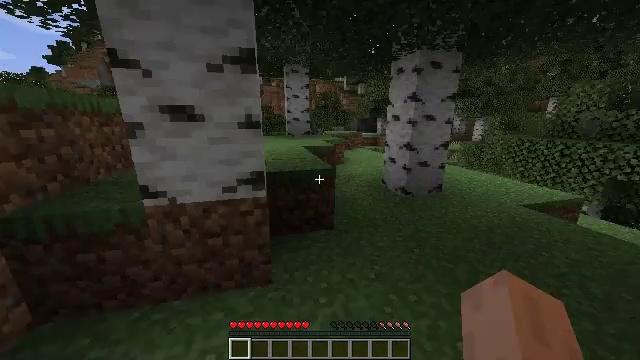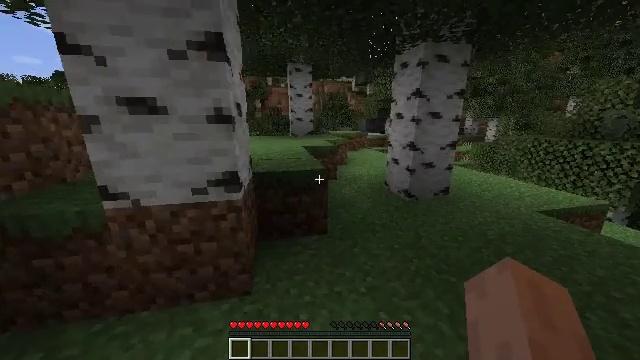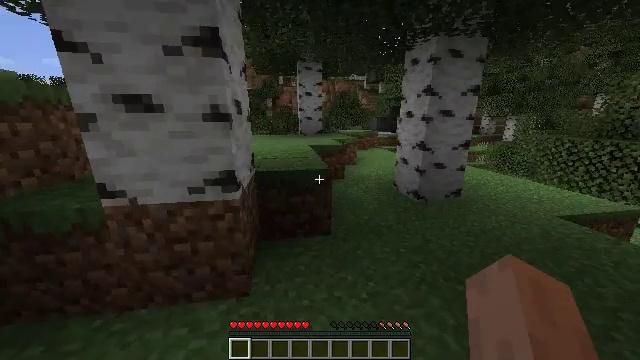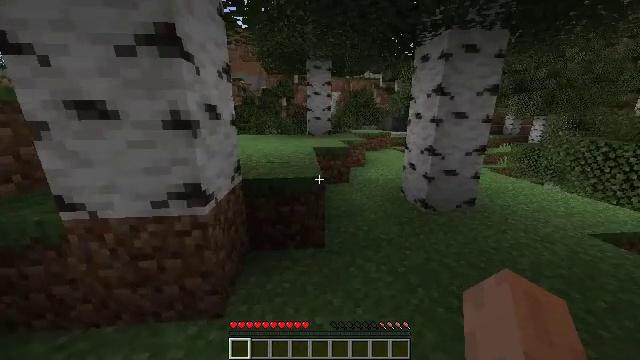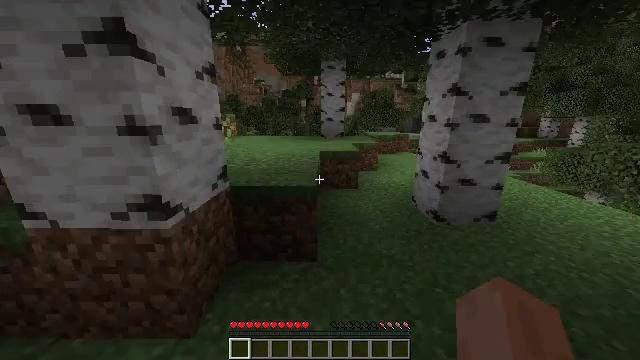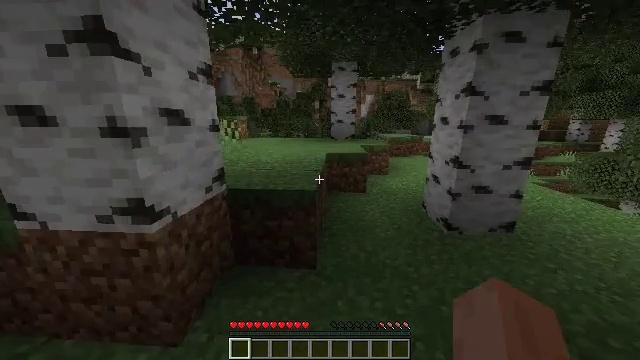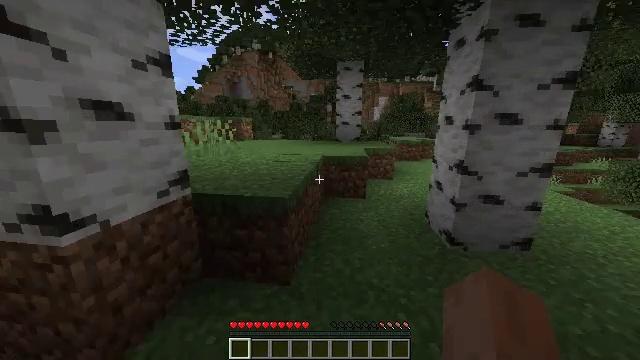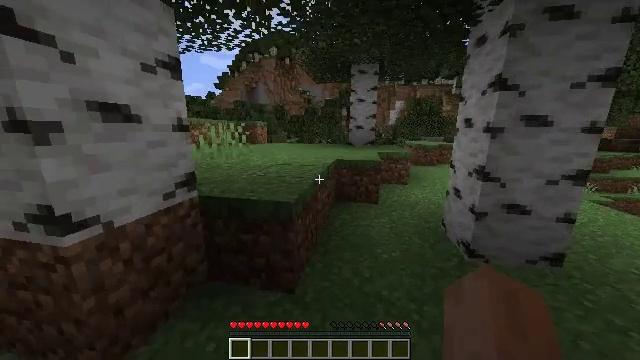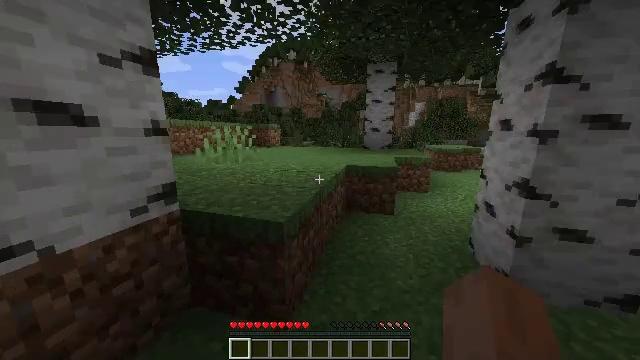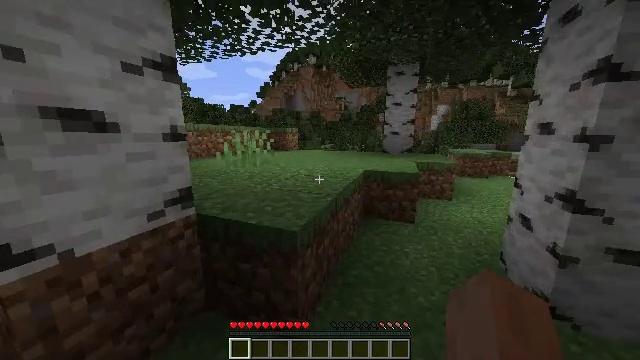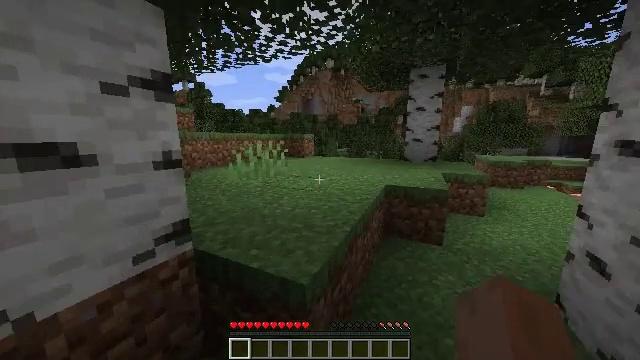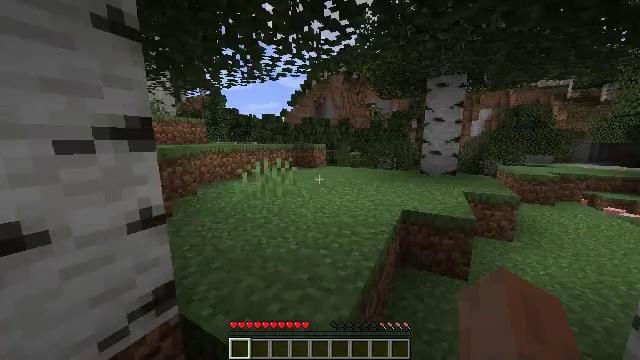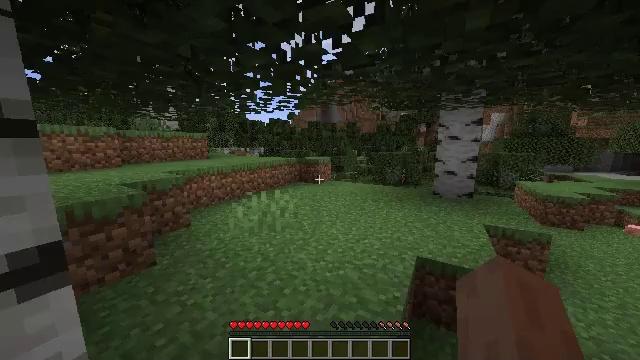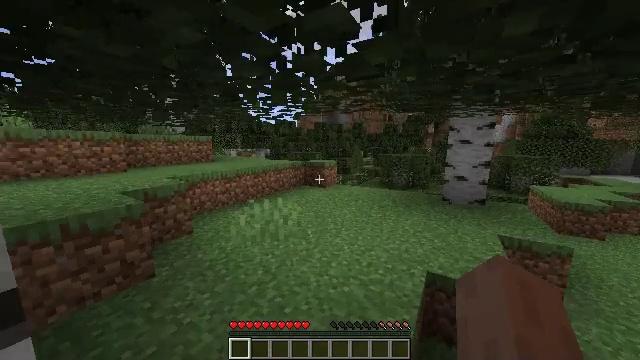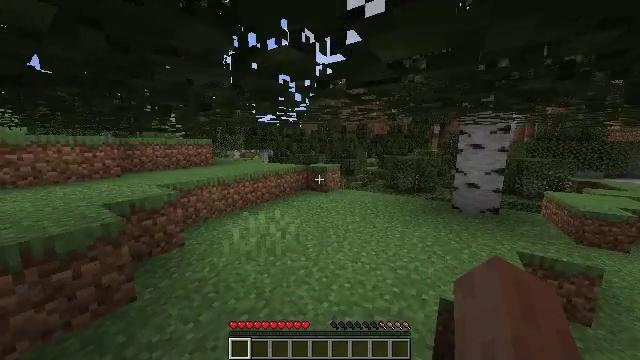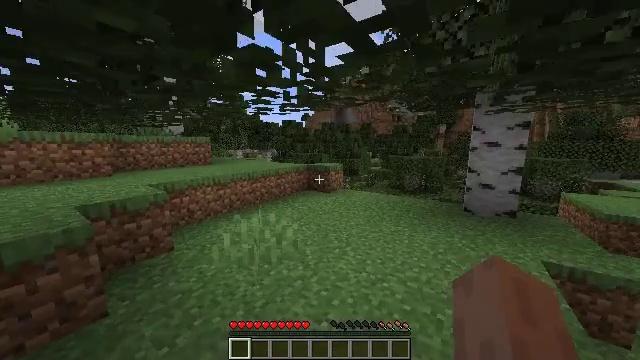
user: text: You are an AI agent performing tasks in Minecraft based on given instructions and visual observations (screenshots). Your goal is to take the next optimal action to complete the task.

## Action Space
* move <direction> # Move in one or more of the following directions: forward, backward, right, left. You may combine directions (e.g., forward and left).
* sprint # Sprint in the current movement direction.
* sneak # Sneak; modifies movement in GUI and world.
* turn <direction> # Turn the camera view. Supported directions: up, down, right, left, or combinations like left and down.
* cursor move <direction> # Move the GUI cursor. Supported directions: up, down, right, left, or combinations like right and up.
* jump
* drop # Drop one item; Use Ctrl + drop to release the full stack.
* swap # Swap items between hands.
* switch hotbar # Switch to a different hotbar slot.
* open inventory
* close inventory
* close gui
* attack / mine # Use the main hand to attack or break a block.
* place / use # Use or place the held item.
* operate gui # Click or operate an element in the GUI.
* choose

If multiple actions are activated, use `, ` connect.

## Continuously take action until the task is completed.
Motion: motion action
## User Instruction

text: Pick the peony from the grass.
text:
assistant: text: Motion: move forward and move right, sprint, turn left
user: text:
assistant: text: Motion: move forward and move right, sprint, turn left
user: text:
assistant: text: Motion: move forward and move right, sprint, turn left
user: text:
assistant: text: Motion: move forward and move right, sprint, turn left
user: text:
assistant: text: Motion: move forward and move right, sprint, turn left
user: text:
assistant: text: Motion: move forward and move right, sprint, turn left
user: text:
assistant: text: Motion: move forward, sprint, turn left
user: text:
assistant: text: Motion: move forward, sprint, turn left
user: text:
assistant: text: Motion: move forward, sprint, turn left
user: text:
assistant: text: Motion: move forward, sprint, turn left, jump
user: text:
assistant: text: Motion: move forward, sprint, turn left, jump
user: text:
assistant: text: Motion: move forward, sprint, turn left, jump
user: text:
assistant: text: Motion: move forward, sprint, turn left
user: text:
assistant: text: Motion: move forward, sprint, turn left
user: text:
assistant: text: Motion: move forward, sprint, turn left
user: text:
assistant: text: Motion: move forward, sprint, turn left
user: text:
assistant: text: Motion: move forward, sprint, turn left
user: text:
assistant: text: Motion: move forward, sprint, turn left
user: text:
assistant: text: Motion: move forward, sprint, turn left
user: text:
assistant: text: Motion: move forward, sprint
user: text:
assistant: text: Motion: move forward, sprint
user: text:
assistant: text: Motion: move forward, sprint
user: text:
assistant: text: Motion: move forward, sprint, turn down
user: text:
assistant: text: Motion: move forward, sprint, turn down
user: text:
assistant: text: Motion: move forward, sprint, turn down
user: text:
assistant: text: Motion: move forward, sprint, turn down
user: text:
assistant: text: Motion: move forward, sprint
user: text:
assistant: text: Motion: move forward, sprint, turn down
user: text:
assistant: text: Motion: move forward, sprint, turn down
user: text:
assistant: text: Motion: move forward, sprint